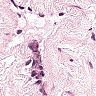
Metastatic tissue present: no